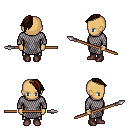
a pixel art fantasy rpg character, female body template, human, tanned skin, chain mail, metal pants, brown long mohawk hairstyle, maroon shoes, spear, four views (front, back, left, right), 2x2 character sprite sheet, small pixel art, hard edges, no anti-aliasing